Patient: sex M, age 85
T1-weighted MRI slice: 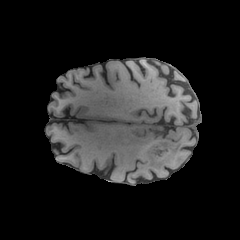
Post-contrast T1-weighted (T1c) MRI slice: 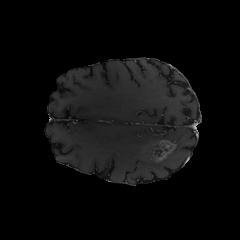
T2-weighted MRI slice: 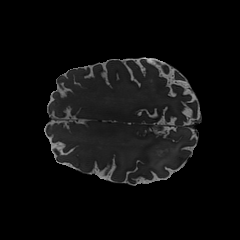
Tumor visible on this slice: yes
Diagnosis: Glioblastoma, IDH-wildtype
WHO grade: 4